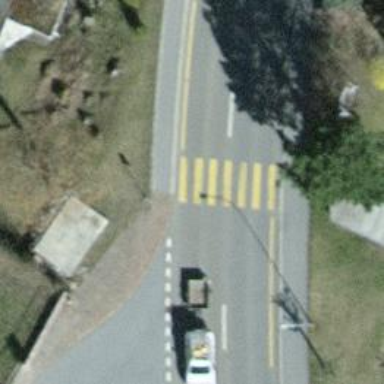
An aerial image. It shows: Uncontrolled road crossing.